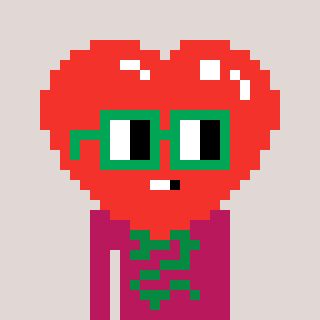
a pixel art character with square green glasses, a heart-shaped head and a darkpink-colored body on a warm background